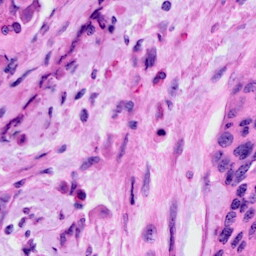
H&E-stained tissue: Cervix